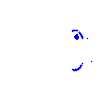
Particle: electron